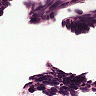
Metastatic tissue present: no